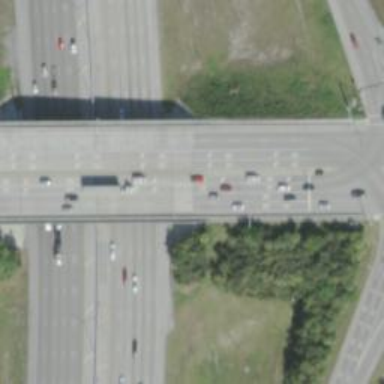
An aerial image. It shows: Secondary road crossing bridge.